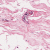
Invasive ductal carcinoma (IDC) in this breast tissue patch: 0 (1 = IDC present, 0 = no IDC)